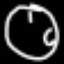
Label: clock